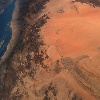
Label: land